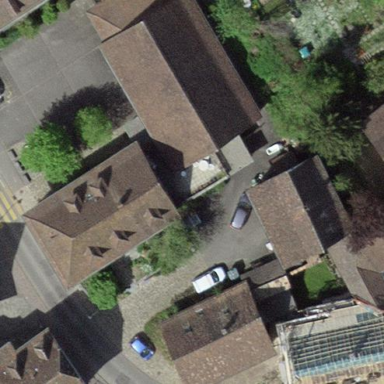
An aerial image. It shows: Building.